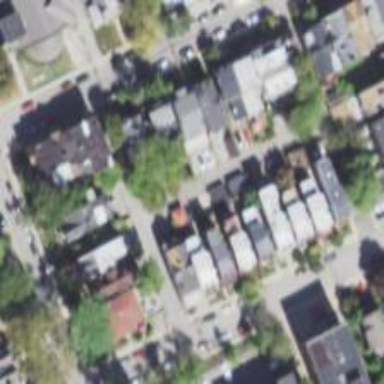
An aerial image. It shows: Alleyway designated as service road.